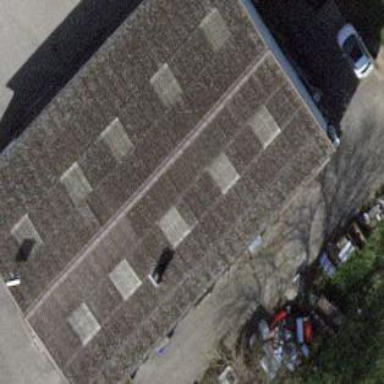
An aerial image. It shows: Commercial building.